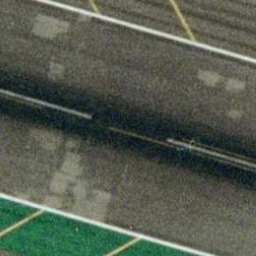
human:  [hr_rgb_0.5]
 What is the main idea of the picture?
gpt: runway